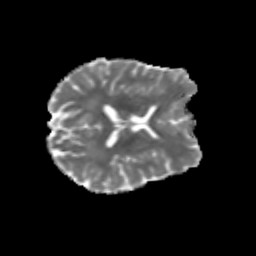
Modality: MD
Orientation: axial
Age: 25
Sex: female
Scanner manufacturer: siemens
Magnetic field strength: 3 T
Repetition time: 3.5 s
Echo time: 0.125 s